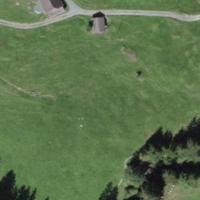
EUNIS habitat code: 23
Species observed at this site:
Episyrphus balteatus